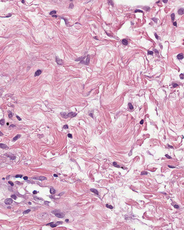
Tumor epithelial tissue: no
Tumor-associated stroma tissue: yes
Normal tissue: no